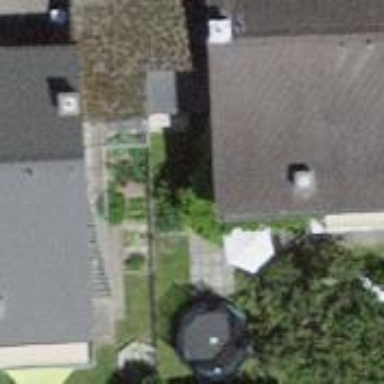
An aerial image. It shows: Residential building.